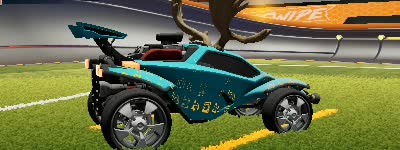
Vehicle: octane